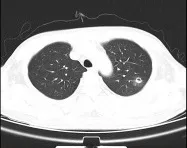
Abdominal and chest computed tomography (CT) scans before and after mucor infection. (D) After 7 days of initial treatment, the cavity formed in the left lung can be seen in radiological examination.
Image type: radiology (ct)